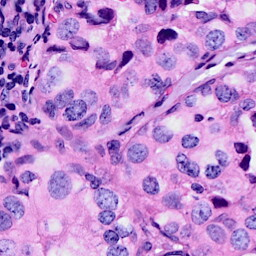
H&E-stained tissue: Breast